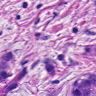
Metastatic tissue present: yes